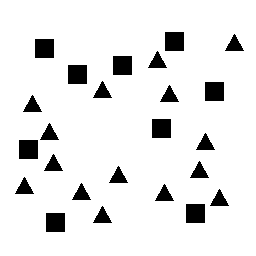
Squares: 9
Triangles: 15
Stars: 0
Total shapes: 24